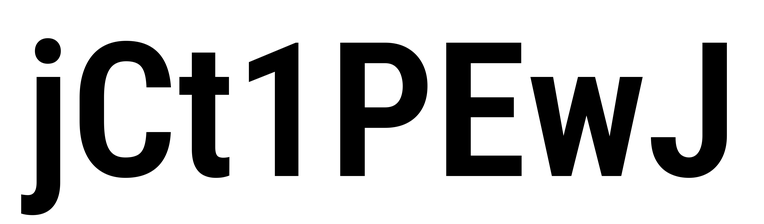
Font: Roboto_Condensed_SemiBold